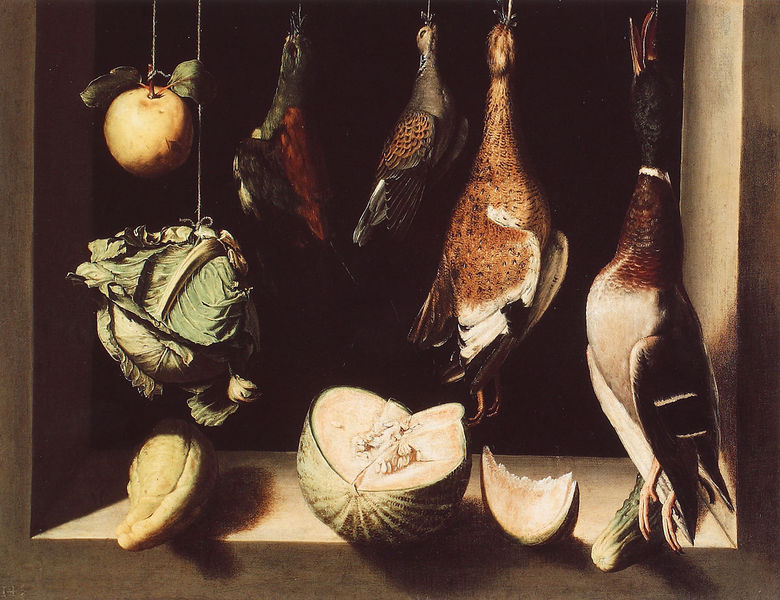
Titel: Stilleben mit Geflügel
Künstler: Juan Sánchez Cotán
Institution: Chicago, The Art Institute
Schlagwörter: blätter, schatten, vogel, gelb, grün, braun, licht, obst, tiere, rahmen, tot, vögel, dunkelheit, schnur, frucht, früchte, gemüse, kohl, kürbis, stilleben, stillleben, apfel, ente, enten, faden, quitte, melone, vanitas, nische, hängen, seil, brett, schnitt, kontraste, geflügel, truthahn, hängend, beute, fasan, fensterbrett, aufgehängt, rebhuhn, fäden, kraut, gurke, samen, kohlkopf, meutehaus, weßkohl, aufghängt